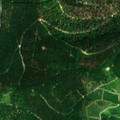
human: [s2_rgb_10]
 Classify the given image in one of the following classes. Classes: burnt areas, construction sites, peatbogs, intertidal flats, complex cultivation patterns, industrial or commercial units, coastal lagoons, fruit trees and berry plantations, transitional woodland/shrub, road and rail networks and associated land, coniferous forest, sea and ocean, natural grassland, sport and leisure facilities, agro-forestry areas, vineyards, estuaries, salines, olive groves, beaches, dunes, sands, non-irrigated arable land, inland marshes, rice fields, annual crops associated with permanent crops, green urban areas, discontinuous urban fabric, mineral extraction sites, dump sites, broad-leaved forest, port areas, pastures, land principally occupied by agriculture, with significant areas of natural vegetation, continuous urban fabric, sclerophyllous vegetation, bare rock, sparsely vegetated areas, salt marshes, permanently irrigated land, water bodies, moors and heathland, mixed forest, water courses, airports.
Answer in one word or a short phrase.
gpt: broad-leaved forest, coniferous forest, mixed forest